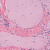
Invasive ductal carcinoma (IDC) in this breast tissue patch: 1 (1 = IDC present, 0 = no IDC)